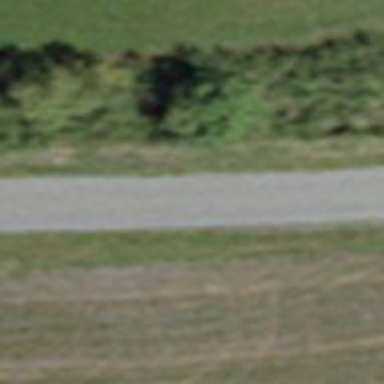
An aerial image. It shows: Unclassified road with asphalt surface.